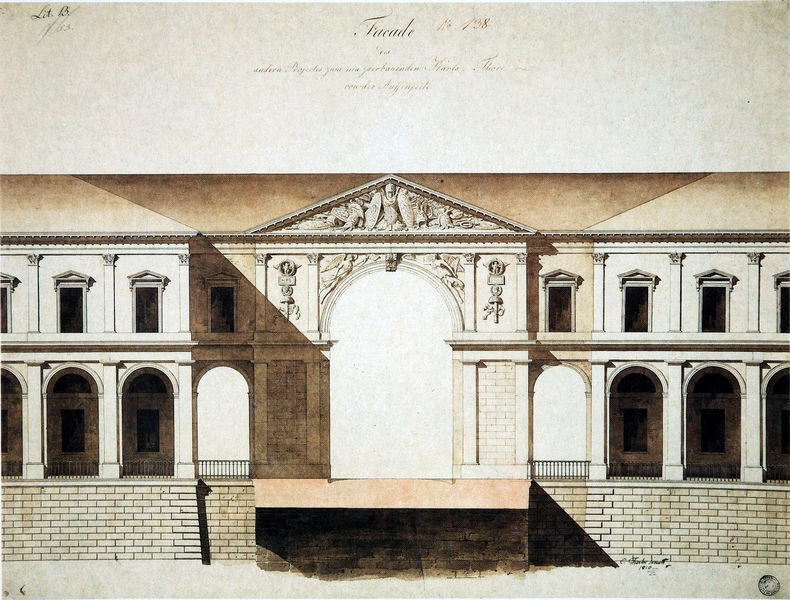
Titel: Karlstor in München, Aufriss der Feldseite (Projekt B)
Künstler: Carl von Fischer
Standort: München
Institution: Stadtarchiv, Plansammlung
Schlagwörter: dunkel, flügel, schatten, ausschnitt, braun, fenster, grau, licht, skizze, säulen, tür, weiss, zeichnung, dach, gebäude, haus, schloss, beige, architektur, sockel, stein, steine, brüstung, gitter, klassizismus, bühne, theater, front, renaissance, engel, relief, farbig, schrift, papier, ansicht, bogen, fassade, fischer, sonnenlicht, giebel, mauer, ziegel, graphik, backstein, steinmauer, pilaster, figuren, böschung, symmetrie, ornamente, geländer, tor, galerie, befestigung, bögen, eingang, laviert, tusche, arkade, loggia, blind, burg, mauerwerk, druck, militär, text, beschriftung, stempel, entwurf, lorbeerkranz, sieg, arkaden, kapitelle, fries, dreiecksgiebel, portal, rustika, wappen, villa, sims, gesims, quader, risalit, rundbögen, plan, dorisch, korinthisch, laubengang, klassik, nike, triumphbogen, palais, aufriss, architekturzeichnung, ädikula, mittelbau, risalite, arkadengang, palladio, rustica, fenstergiebel, ädikulamotiv, öffentliches gebäude, blendwerk, schilde, eckbetonung, geböscht, genster, geschossübergreifend, militärarchitektur, niken, pilatser, tropaia, türmotiv, neoklassik, architektonisch, wandgestaltung, facade, marswerk, zumauern, tacade